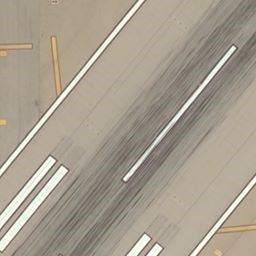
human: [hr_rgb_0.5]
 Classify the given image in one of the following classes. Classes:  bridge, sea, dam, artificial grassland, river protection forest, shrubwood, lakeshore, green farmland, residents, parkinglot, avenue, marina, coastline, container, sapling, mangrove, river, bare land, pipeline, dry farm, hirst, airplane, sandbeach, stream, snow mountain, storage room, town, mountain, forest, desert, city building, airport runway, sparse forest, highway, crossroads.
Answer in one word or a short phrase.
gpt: airport runway